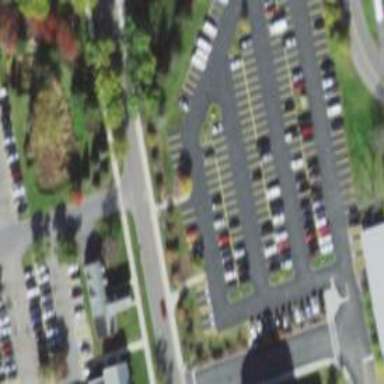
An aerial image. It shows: Parking space is available.